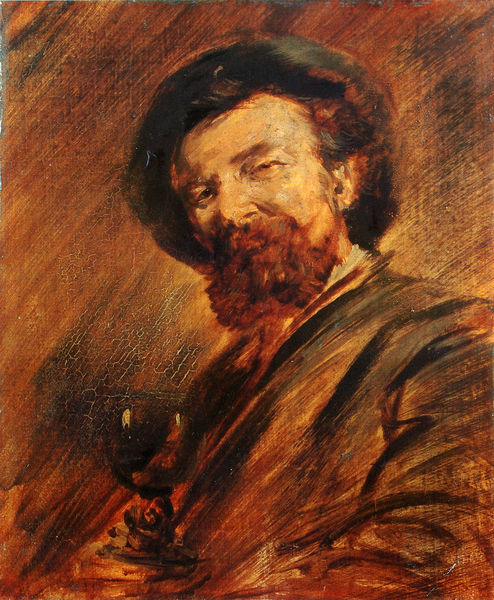
Titel: Selbstbildnis mit Weinglas
Künstler: Wilhelm Busch
Standort: München
Institution: Neue Pinakothek
Schlagwörter: blau, dunkel, gemälde, hand, kopf, mann, schatten, wasser, weiß, gelb, grün, impressionismus, ocker, abend, braun, bunt, getränk, glas, grau, haar, hell, hintergrund, hut, kreide, licht, mund, nase, ohr, orange, pastell, raum, schwarz, stirn, zeichnung, zimmer, blick, rot, expressionismus, rock, alkohol, alt, anzug, bart, hemd, jacke, mütze, trinken, wand, augen, falten, gesicht, halten, kleidung, kragen, mensch, rembrandt, vollbart, bild, bildnis, hals, portrait, porträt, öl, spiegelung, pastos, sonne, auge, haare, kelch, mantel, locken, ohren, lächeln, seitlich, wangen, farbe, monochrom, linien, sepia, hat, lamp, men, red, white, wein, arm, black, duktus, face, green, hair, nose, old, painting, yellow, krawatte, halstuch, reflection, glänzend, brown, hutkrempe, striche, bauer, lachen, weinglas, schraffur, künstler, wine, strich, selbstbildnis, pinsel, pinselstrich, lustig, römer, selbstportrait, wood, zwinkern, verwischt, männlich, malerisch, man, ear, head, eyes, male, suit, lebhaft, fröhlich, light, angetrunken, trinker, drawing, bust, gaze, color, purple, shadow, cap, coat, mouth, sketch, beard, bau, portraät, glass, jacket, pen, smile, kreidezeichung, zecher, abstract, smiling, human, arms, neck, dull, ears, shine, anstossen, atriche, jakce, mundd, schwenk, schwink, selbstproträt, titoler, verschmitzt, weintrinker, eye, beschädigt, cup, pale, redhead, colour, cheek, drunk, forehead, alcohol, drink, drinking, fast, mantelkragen, selfportrait, selbstprotrait, cshwarz, scchwarz, schaffiert, mntel, cream, bearded, goblet, 19. jahrhundert, ot, halbgeschlossene augen, braun-tonig, verschmitzter blick, streifig gemalt, brows, toast, ace, fluid, smug, painitng, cracked, cost, red beard, alchohol, tilted head, narrowed, umber, ombre, fluis